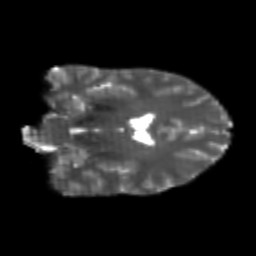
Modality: T2w
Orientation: coronal
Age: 21
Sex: female
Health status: healthy
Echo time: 0.074 s